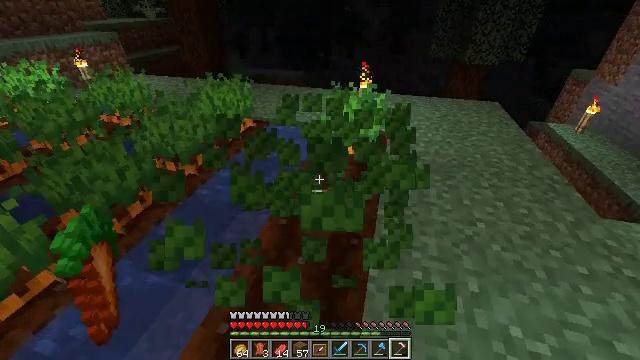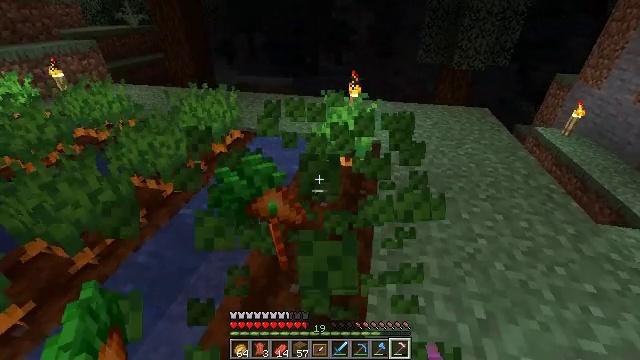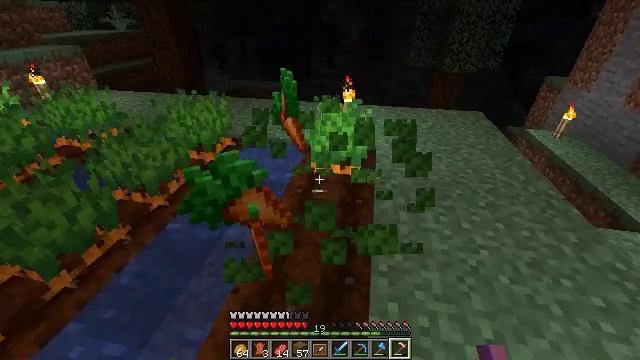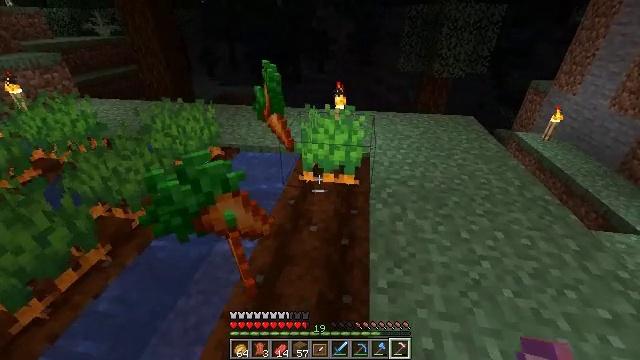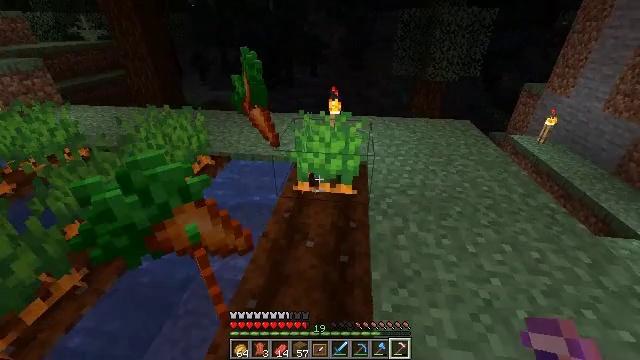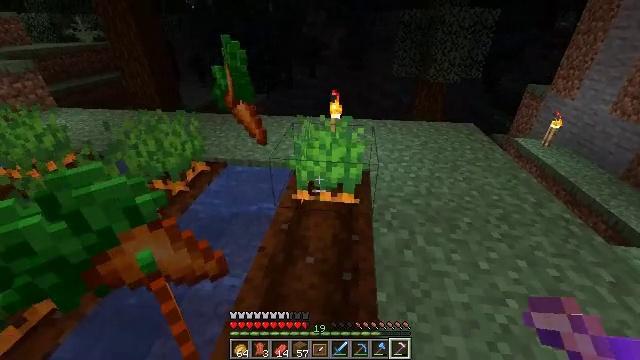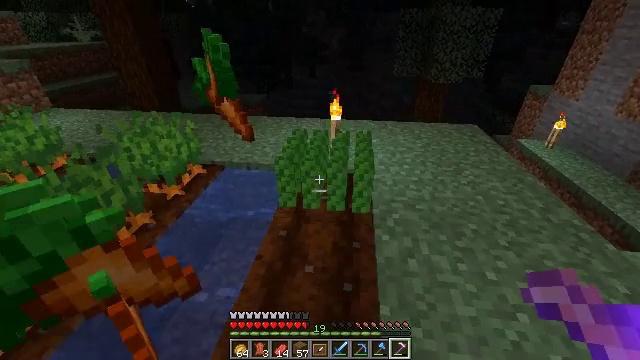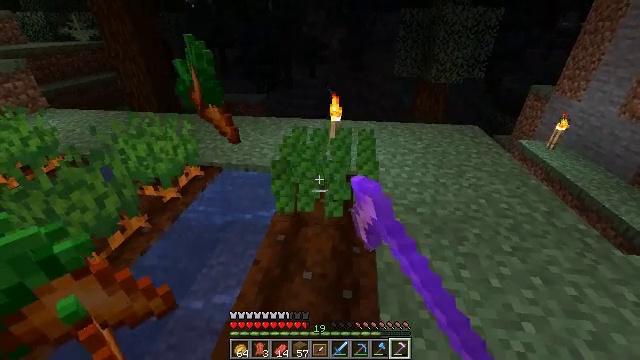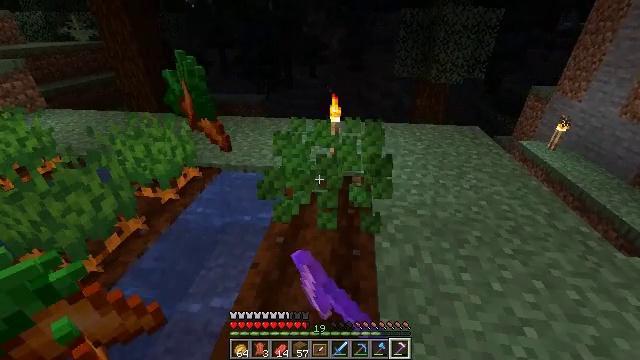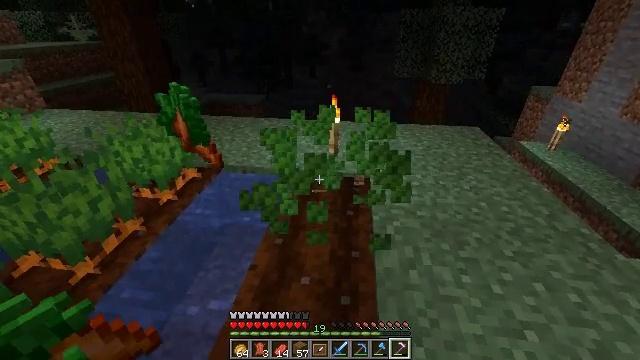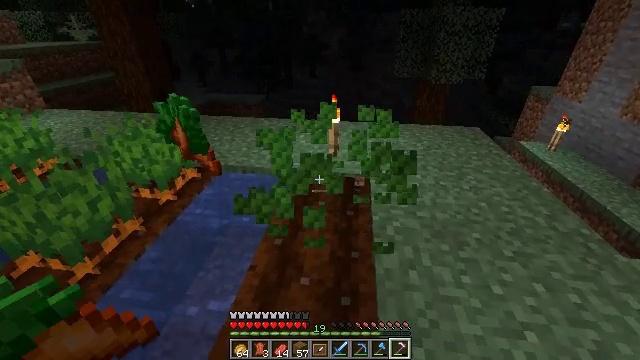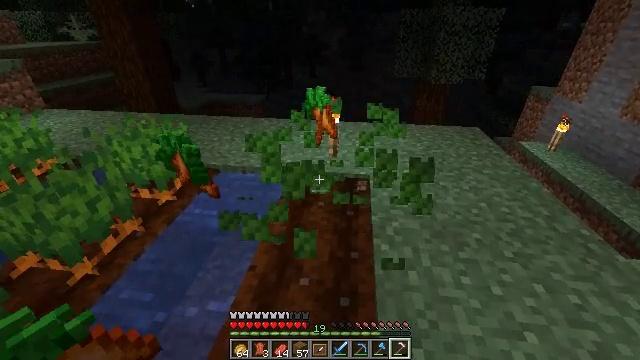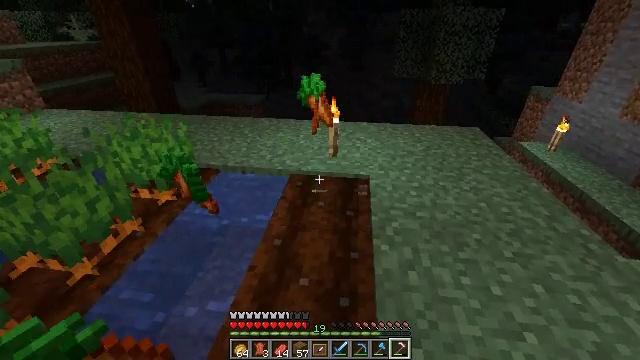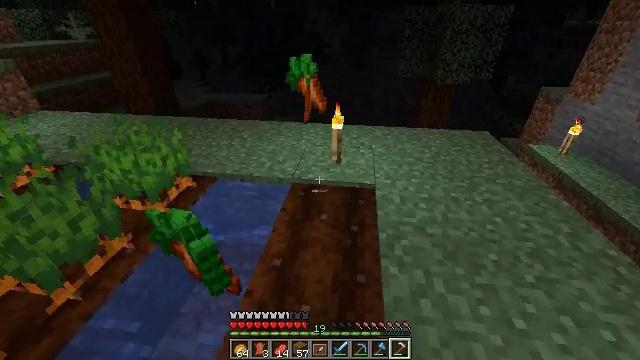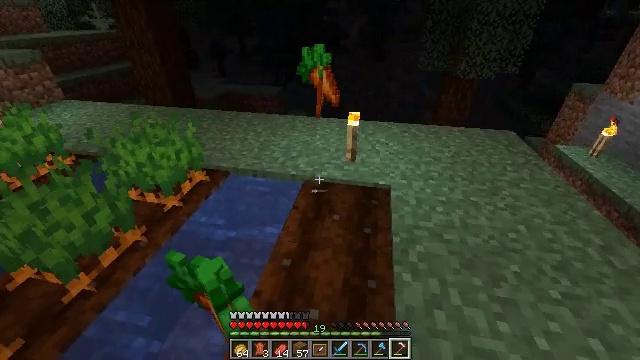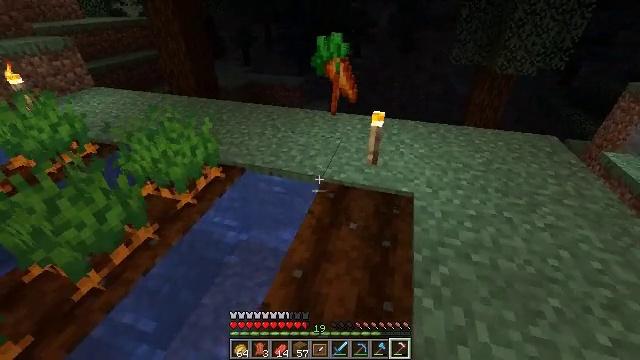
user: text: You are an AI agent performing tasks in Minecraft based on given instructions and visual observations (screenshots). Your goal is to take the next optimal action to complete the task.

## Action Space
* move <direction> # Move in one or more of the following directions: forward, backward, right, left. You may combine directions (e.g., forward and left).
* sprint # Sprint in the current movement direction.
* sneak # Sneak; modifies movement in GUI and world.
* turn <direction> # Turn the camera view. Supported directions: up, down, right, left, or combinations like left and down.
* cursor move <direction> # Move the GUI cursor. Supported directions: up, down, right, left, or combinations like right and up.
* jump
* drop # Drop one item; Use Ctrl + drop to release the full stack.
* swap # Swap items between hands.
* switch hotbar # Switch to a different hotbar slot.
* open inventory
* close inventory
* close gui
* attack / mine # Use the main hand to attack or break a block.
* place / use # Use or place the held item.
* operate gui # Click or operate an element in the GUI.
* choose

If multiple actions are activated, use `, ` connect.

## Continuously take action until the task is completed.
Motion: motion action
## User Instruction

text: Dig up carrots from the soil.
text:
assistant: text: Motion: move forward, turn right and up
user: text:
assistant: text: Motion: move forward, turn right
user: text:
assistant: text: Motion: move forward, turn right
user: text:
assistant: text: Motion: move forward, turn right
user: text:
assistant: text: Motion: no_op
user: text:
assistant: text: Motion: attack / mine
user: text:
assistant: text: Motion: attack / mine
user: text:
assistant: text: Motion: no_op
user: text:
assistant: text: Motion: no_op
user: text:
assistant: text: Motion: no_op
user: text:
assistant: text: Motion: no_op
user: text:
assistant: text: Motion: move forward
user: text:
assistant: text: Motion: move forward
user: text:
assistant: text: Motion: move forward, turn left and down
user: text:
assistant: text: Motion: move forward, turn left and down
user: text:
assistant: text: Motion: move forward, turn left and down
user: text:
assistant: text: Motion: move forward, turn left and down
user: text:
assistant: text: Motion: move forward, turn left
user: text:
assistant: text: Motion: move forward, turn left
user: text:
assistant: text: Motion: move forward, turn left
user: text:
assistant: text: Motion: move forward, turn left
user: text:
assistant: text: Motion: move forward
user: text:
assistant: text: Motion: move forward
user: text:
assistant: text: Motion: move forward, turn left
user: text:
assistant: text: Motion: move forward and move right, turn left
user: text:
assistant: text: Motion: move forward and move right, turn left
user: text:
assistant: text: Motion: move forward and move right, turn left and down
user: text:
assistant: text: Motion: move forward and move right, turn left
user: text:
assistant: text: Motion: move forward and move right, turn left
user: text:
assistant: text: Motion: move forward and move right, turn left